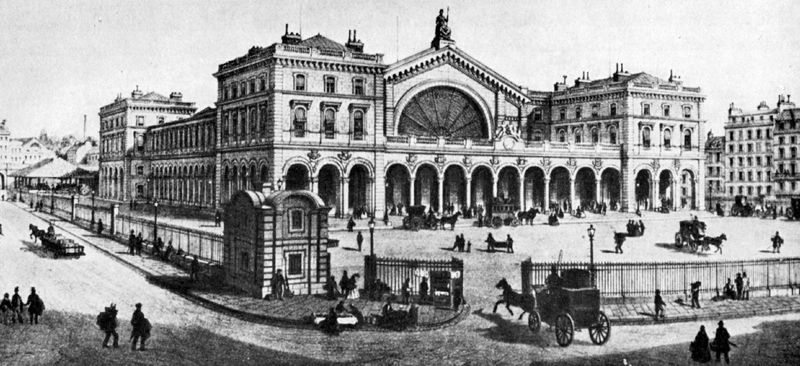
Titel: Gare de l´Est in Paris
Standort: Paris, Gare de l´Est (EU - F)
Schlagwörter: menschen, stadt, fenster, frankreich, laternen, paris, strasse, säulen, zeichnung, gebäude, schloss, zaun, leute, häuser, gitter, personen, pferd, pferde, skulptur, statue, bogen, giebel, kutsche, kutschen, platz, tor, bögen, arkade, türme, stich, schwarzweiß, bahnhof, halbrund, portal, rundbögen, strassen, einfahrt, wien, strassenlaternen, kopfbahnhof, betrieb, arcade, bägen, mehrstöckig, srassen, zwun, bhanhof